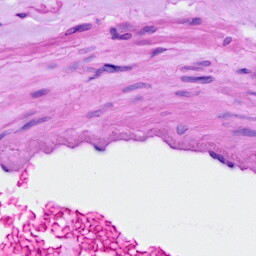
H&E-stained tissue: Ovarian